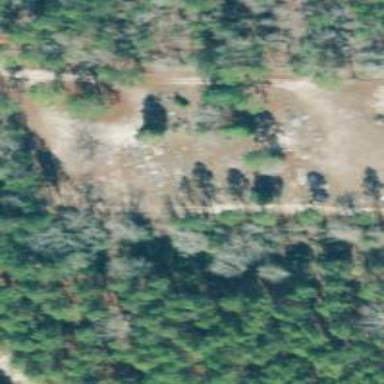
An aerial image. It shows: Cemetery.